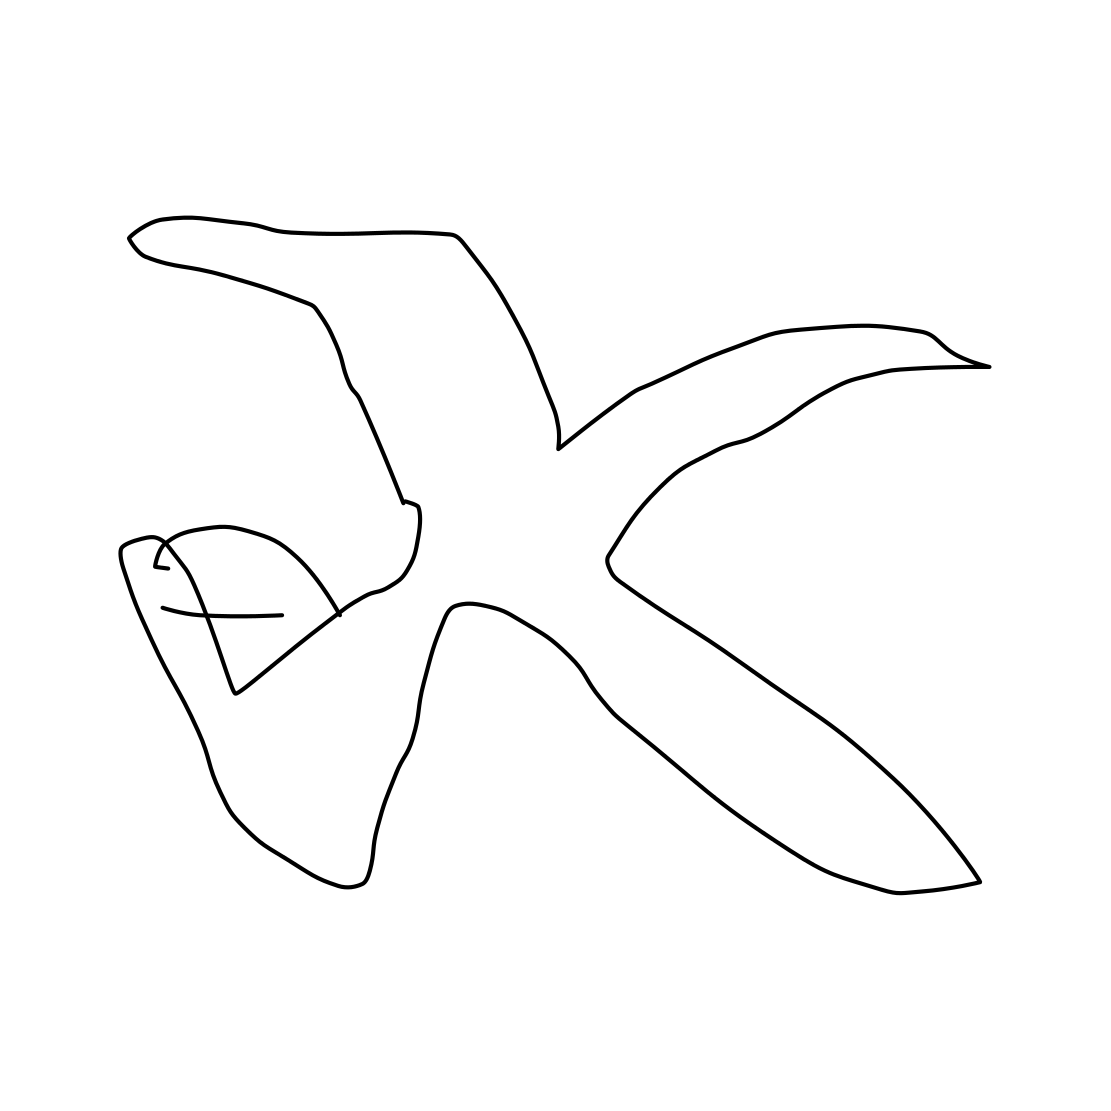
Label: flying bird